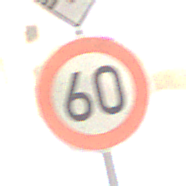
Verkehrszeichen: Geschwindigkeit60
Zusatzzeichen oben: EndeVorfahrtsstrasse
Umgebung: Roofed, Suburban
Tageszeit: MorningAfternoon
Wetter: PartlyCloudy
Licht: Natural
Jahreszeit: Winter
Kontrast: LowContrast